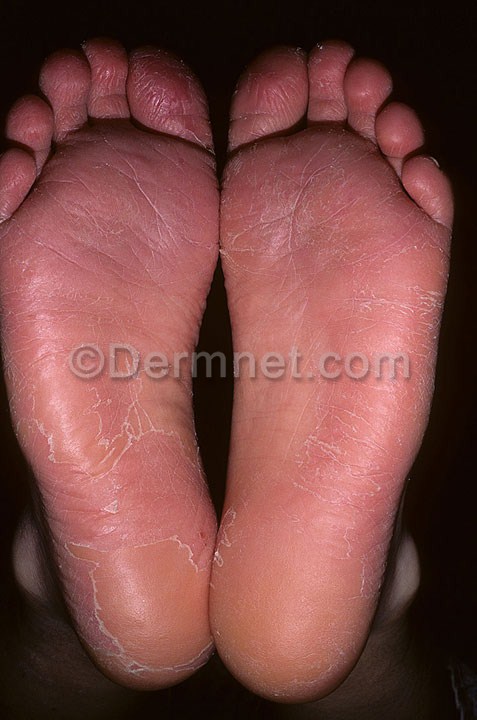
Disease: Eczema Photos